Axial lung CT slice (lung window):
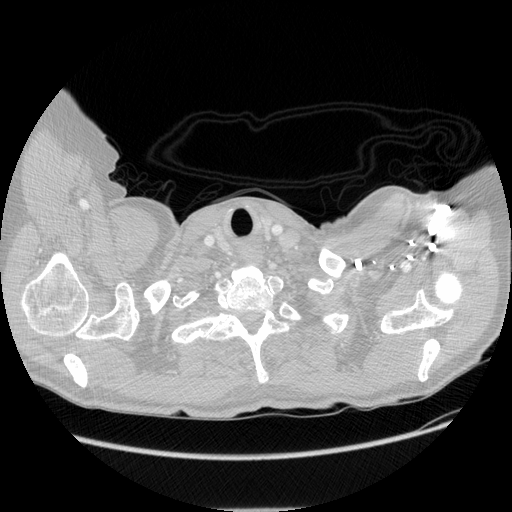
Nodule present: no